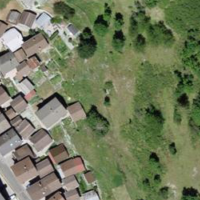
EUNIS habitat code: 55
Species observed at this site:
Lysimachia punctata